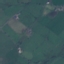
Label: Pasture